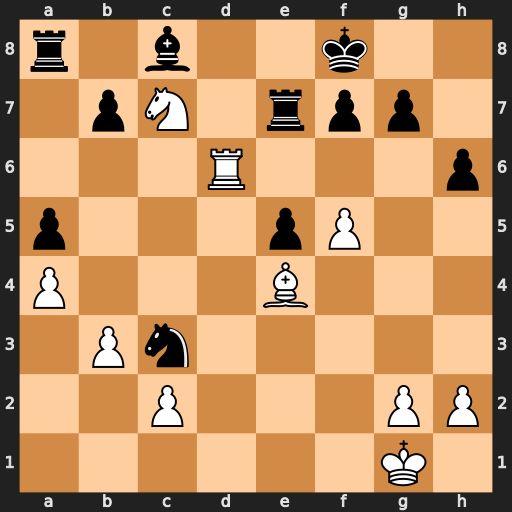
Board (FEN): r1b2k2/1pN1rpp1/3R3p/p3pP2/P3B3/1Pn5/2P3PP/6K1
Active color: w
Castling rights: -
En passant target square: -
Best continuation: Rd8+ Re8 Rxe8#